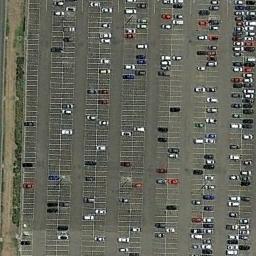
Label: parking_lot